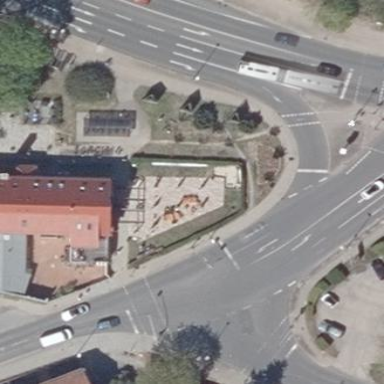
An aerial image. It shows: Outdoor seating area for leisure land.